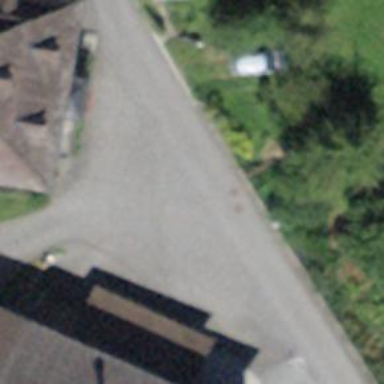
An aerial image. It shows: Asphalt road in living street.